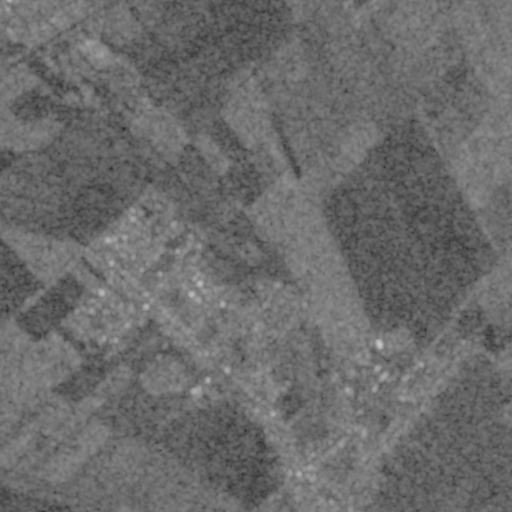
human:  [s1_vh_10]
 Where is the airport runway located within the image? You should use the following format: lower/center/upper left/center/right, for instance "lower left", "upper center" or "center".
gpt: The airport runway is located in the upper left of the image.
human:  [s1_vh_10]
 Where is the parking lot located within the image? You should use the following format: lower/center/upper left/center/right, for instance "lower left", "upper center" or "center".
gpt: The parking lot is located in the upper left of the image.
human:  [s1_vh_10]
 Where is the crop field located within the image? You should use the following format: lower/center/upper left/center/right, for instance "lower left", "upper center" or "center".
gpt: There is no crop field in the image.

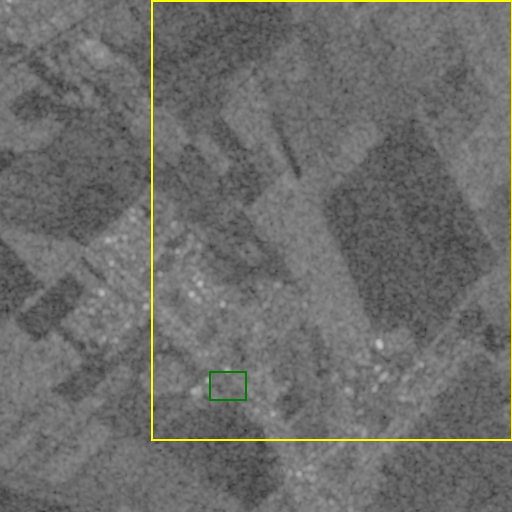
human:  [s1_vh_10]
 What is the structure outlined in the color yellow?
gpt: The structure outlined in yellow is a crop field.
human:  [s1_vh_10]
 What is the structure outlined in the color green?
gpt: The structure outlined in green is a park.
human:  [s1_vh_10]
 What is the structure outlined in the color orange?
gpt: There is no orange outline.